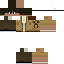
A male human skin with medium skin, wearing brown long hair dressed in a blue hoodie and brown pants, featuring a closed mouth.